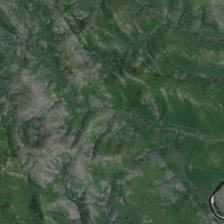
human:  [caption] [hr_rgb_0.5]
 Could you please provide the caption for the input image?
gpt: there are many rivers flowing through the mountains .

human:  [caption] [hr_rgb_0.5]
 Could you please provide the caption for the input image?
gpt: the river flows through the grass .

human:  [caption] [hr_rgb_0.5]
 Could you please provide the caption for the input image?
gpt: the river flows through the grass .

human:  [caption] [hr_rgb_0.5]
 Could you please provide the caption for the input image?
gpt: there are many rivers flowing through the mountains .

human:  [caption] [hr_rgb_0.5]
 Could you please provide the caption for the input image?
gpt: there are many rivers flowing through the mountains .